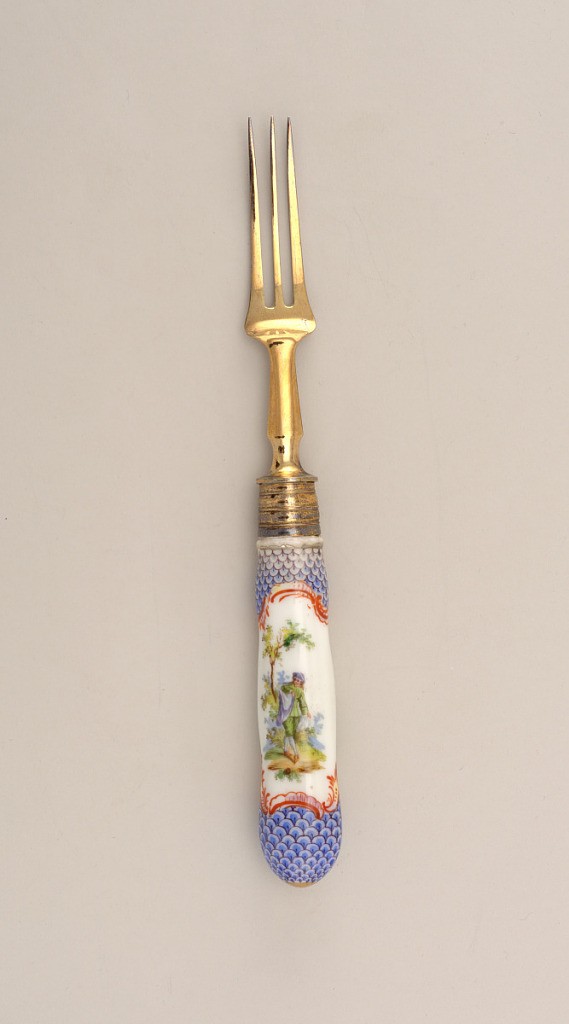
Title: Fork with Porcelain Handle (Paired with Knife)
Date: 18th century
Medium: gold plated, silver; porcelain, vitreous enamel, gold
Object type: fork
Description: Silver-gilt fork, three-tined flaring at the join. Waisted shoulder, banded ferrule. Tapering porcelain handle, irregular in shape. Multi-colored decoration on white ground. On front a man in costume, standing in front of a tree. On the back a woman in similar position. Blue scalloped pattern with red scrolls on top and end of handle.